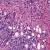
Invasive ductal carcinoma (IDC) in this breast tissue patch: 1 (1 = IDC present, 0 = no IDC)